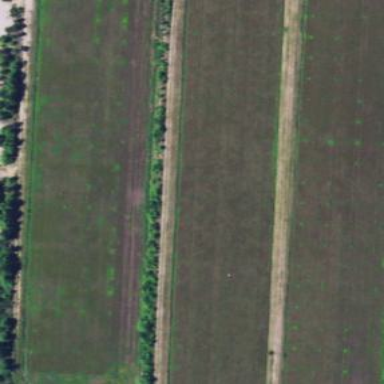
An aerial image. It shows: Farmland with cranberries as the main crop.